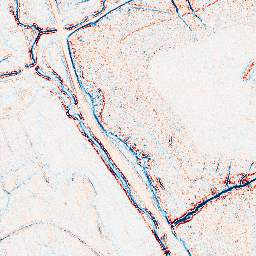
Category: edge_preserving
Decomposition family: bilateral
Decomposition parameters: d: 5
sigma_color: 100
sigma_space: 75
Upsampling method: sinc_blackman
Upsampling parameters: scale: 2
kernel_size: 8
Upsampling scale: 2